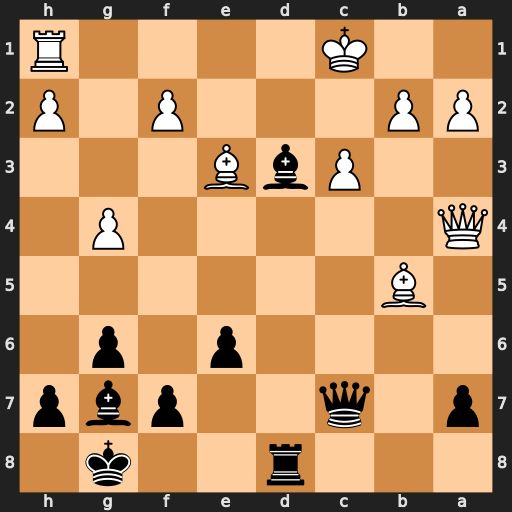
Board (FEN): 3r2k1/p1q2pbp/4p1p1/1B6/Q5P1/2PbB3/PP3P1P/2K4R
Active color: b
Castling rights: -
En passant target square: -
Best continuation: Bxb5 Qxb5 Rb8 Qxb8+ Qxb8